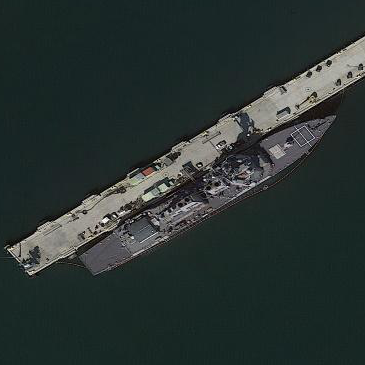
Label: Arleigh_Burke-class_destroyer